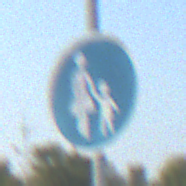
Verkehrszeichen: Gehweg
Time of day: SunriseSunset
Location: Outdoor (Urban)
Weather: Clear
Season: NotSpecified
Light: Natural